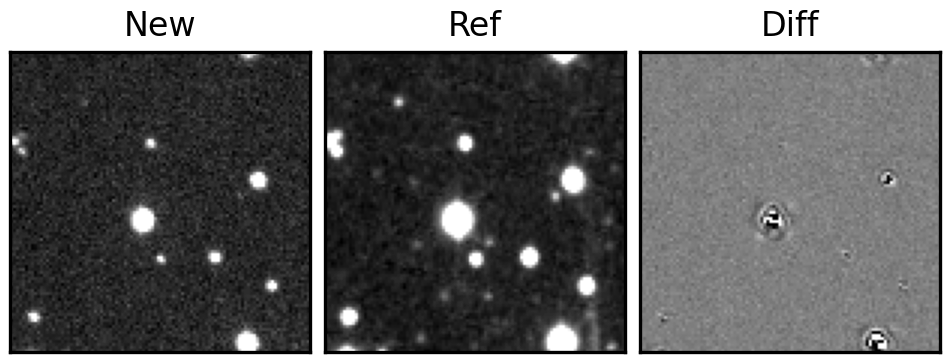
Label: bogus